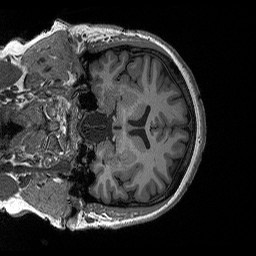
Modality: T1w
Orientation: coronal
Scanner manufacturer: siemens
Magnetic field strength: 3 T
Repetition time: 2.3 s
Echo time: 0.00294 s